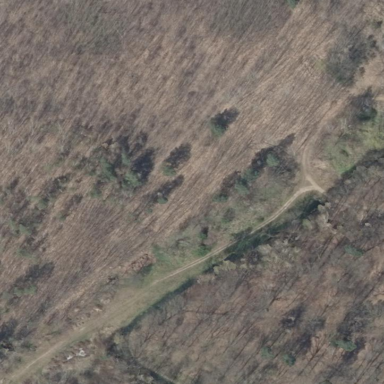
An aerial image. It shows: Forest area.